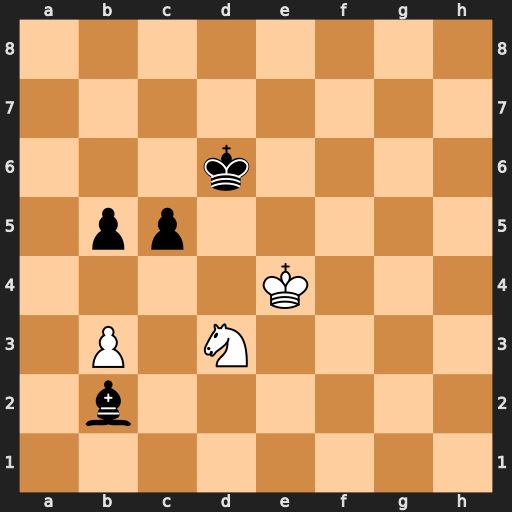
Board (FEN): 8/8/3k4/1pp5/4K3/1P1N4/1b6/8
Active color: w
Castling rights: -
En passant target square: -
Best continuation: Nxb2 c4 b4 c3 Nd3